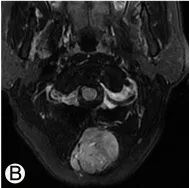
Imaging and immunohistochemical staining related to the pathological diagnosis of malignant solitary fibrous tumor. (A, B), MRI shows that the tumor is located subcutaneously in the occipital region, with clear boundaries. On T1WI, it shows iso-low signal intensity, while on T2Flair, it shows mixed high signal intensity.
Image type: radiology (mri)